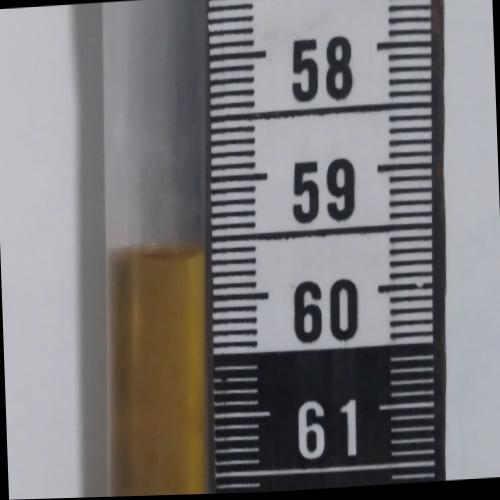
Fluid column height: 59.6 cm